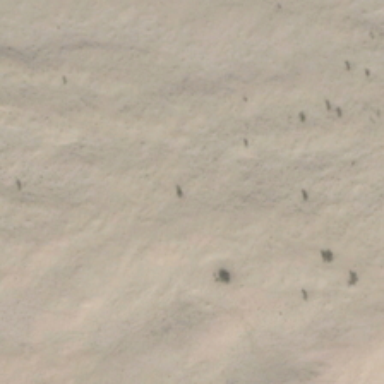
Some small spots are in one side of a piece of gray desert .